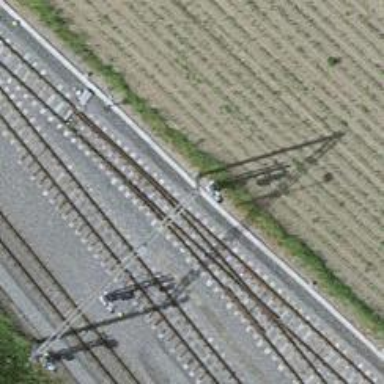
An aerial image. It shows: Railway switch.